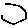
Label: hexagon